三年级 · 度量几何学
如图, 奇奇家到学较有两条路, 两条路相比 ( ）。

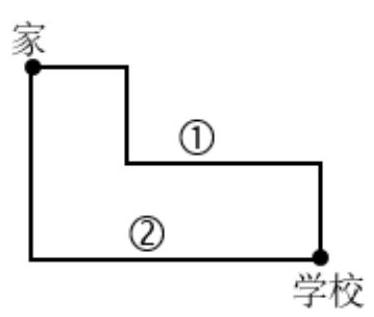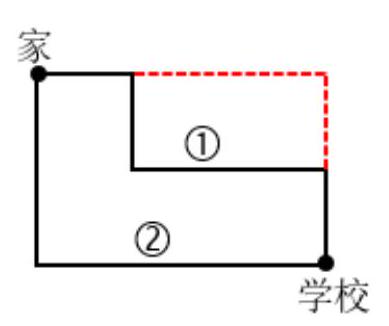
A. 第(1)条路近
B. 第(2)条路近
C. 一样近
答案: C
解析: $\mathrm{C}$

【分析】(2)路线的长度是长方形的一条长边与一条宽边的和, (1)路线通过平移也可以看作是这个长方形的一条长边与一条宽边的和, 再进行比较即可解答。

【详解】如下图:

路线(1)的长度 $=$ 长方形的一条长边 + 一条宽边,

路线(2)的长度 $=$ 长方形的一条长边 + 一条宽边,

所以两条路相比一样近。
故答案为:

【点睛】此题考查长方形周长的计算方法, 可以把一个不规则图形通过平移转化成长方形, 求不规则图形的周长也就是求长方形的周长。